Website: macys
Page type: billing-address
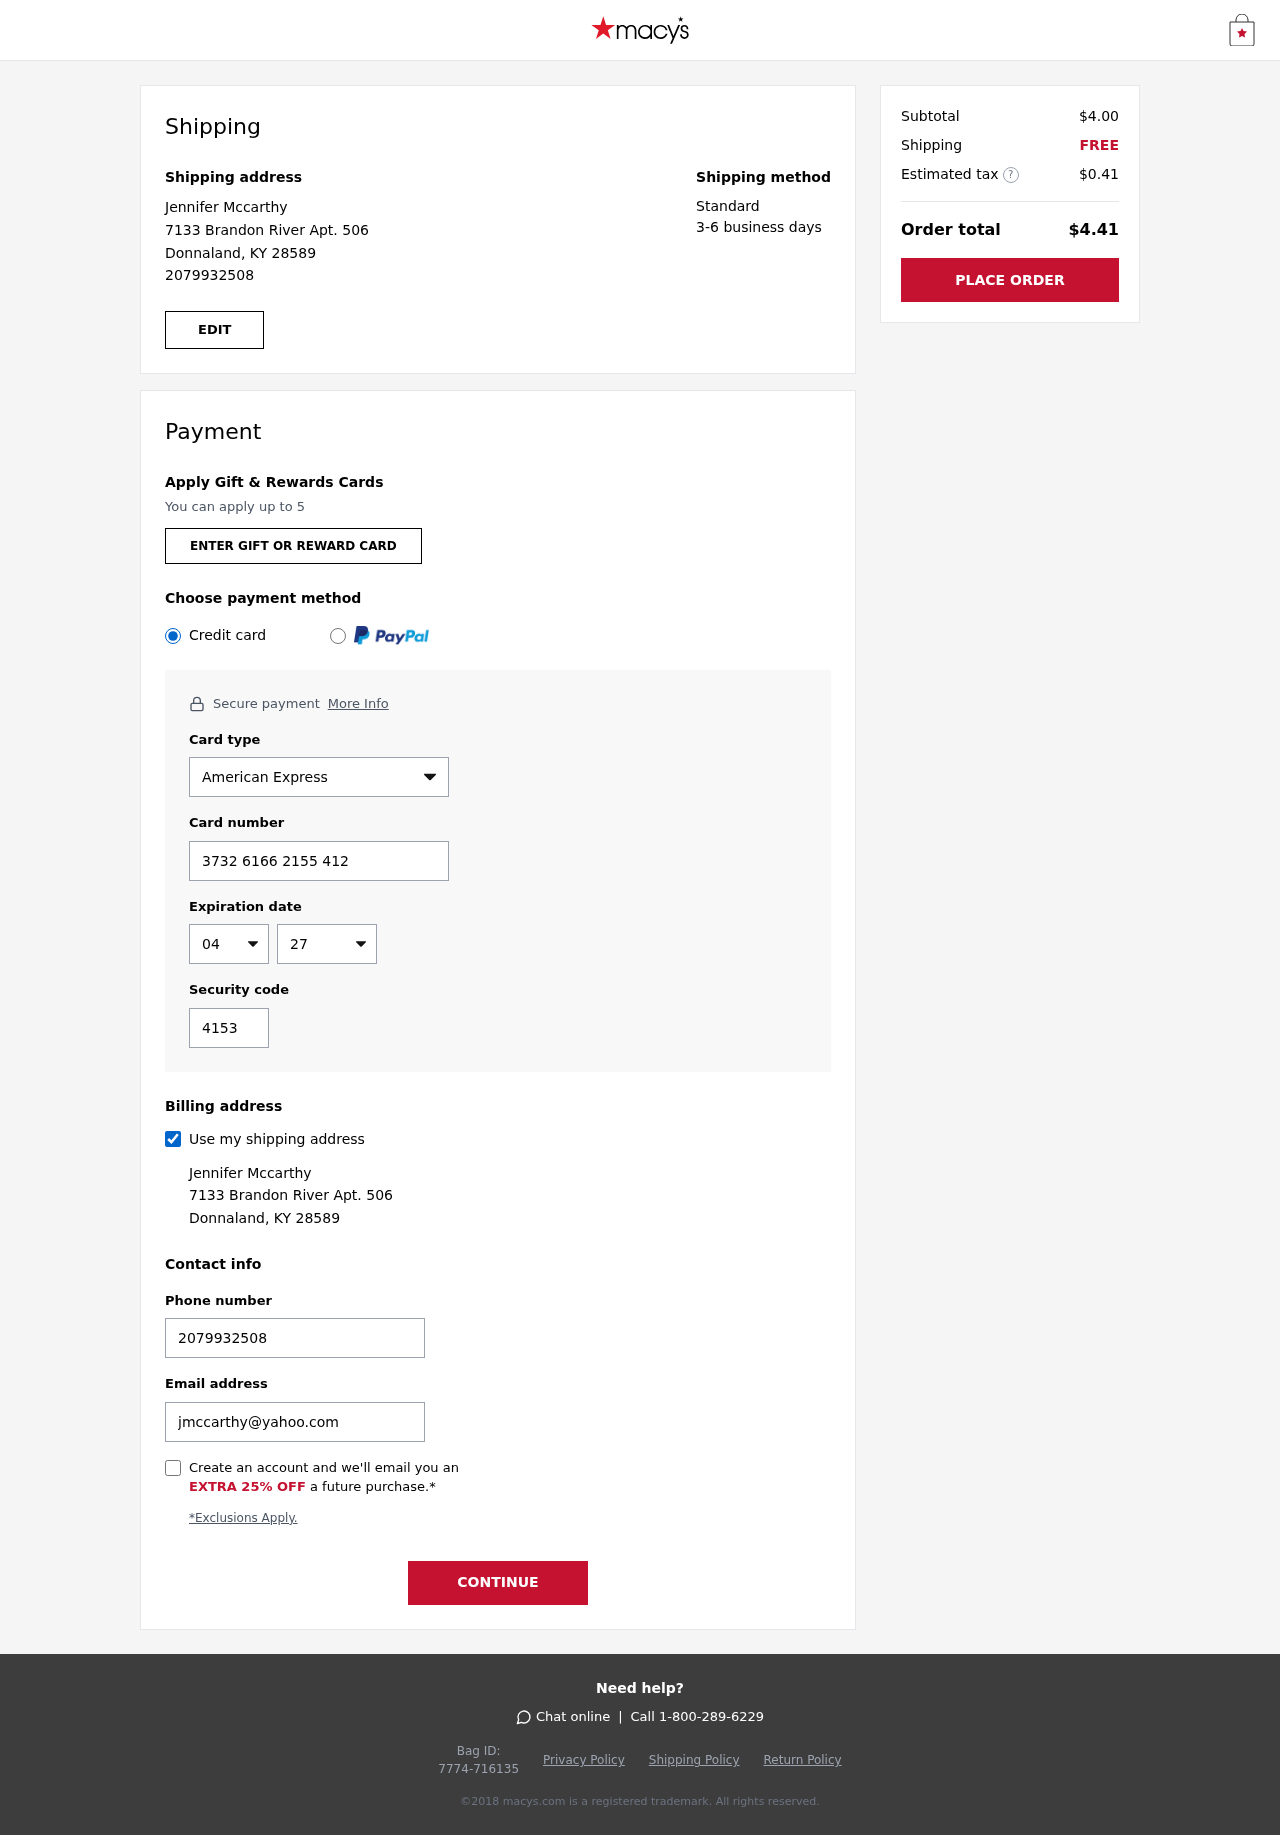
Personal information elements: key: PII_CARD_CVV
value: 4153
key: PII_CARD_EXPIRY_MONTH
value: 04
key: PII_CARD_EXPIRY_YEAR
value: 27
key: PII_CARD_NUMBER
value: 3732 6166 2155 412
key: PII_CARD_TYPE
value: American Express
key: PII_EMAIL
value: jmccarthy@yahoo.com
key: PII_FULLNAME
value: Jennifer Mccarthy
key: PII_PHONE
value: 2079932508
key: PII_STREET
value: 7133 Brandon River Apt. 506
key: PII_CITY_STATE_ZIP
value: Donnaland, KY 28589
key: PII_FIRSTNAME
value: Jennifer
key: PII_LASTNAME
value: Mccarthy
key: PII_FULLNAME2
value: Jennifer Mccarthy
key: PII_FULLNAME3
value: Jennifer Mccarthy
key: PII_FIRSTNAME2
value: Jennifer
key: PII_FIRSTNAME3
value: Jennifer
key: PII_LASTNAME2
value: Mccarthy
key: PII_LASTNAME3
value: Mccarthy
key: PII_FIRSTNAME_DERIVED
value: Jennifer
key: PII_LASTNAME_DERIVED
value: Mccarthy
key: PII_FULLNAME_DERIVED
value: Jennifer Mccarthy
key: PII_NAME_FULL_DERIVED
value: Jennifer Mccarthy
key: PII_STREET2
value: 7133 Brandon River Apt. 506
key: PII_PHONE2
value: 2079932508
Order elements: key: ORDER_SUBTOTAL
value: $4.00
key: ORDER_SHIPPING_COST
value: FREE
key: ORDER_TAX
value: $0.41
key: ORDER_TOTAL
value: $4.41